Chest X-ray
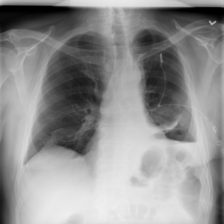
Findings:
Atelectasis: negative
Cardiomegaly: negative
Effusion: negative
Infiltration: negative
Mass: negative
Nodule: negative
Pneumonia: negative
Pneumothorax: negative
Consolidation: negative
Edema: negative
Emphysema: negative
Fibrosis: negative
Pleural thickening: negative
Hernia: negative